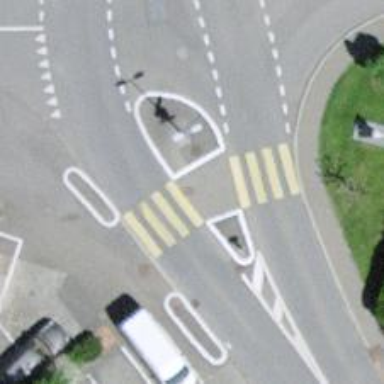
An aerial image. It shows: Zebra crossing on the road.